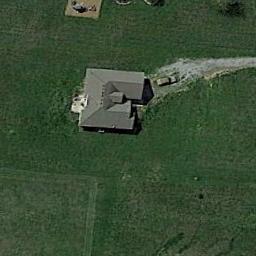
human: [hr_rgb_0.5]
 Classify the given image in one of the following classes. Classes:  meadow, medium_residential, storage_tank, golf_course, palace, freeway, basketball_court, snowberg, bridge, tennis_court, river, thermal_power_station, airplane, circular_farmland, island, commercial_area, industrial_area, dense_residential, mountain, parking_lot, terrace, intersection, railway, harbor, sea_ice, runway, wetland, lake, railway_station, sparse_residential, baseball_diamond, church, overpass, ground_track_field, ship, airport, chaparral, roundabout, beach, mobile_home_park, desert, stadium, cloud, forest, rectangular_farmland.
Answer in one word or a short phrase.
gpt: sparse_residential